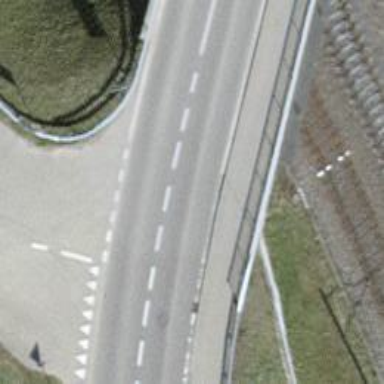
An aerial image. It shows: Tertiary road with asphalt surface crossing over bridge. There is cycle track on the left side of the road.